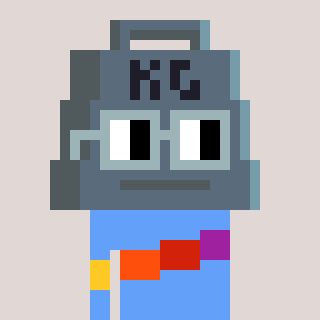
a pixel art character with square dark gray glasses, a weight-shaped head and a blue-colored body on a warm background